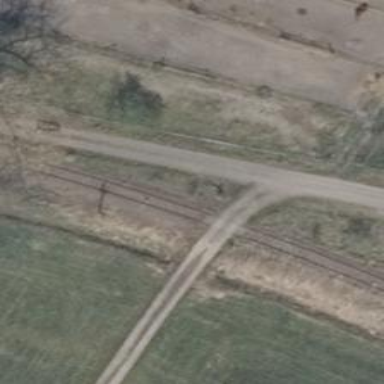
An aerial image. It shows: Level crossing along the railway.